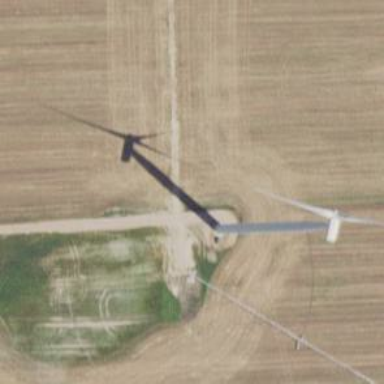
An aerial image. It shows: Wind turbine generator that utilizes wind as its source for generating electricity. It is of the horizontal axis type.